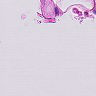
Metastatic tissue present: no